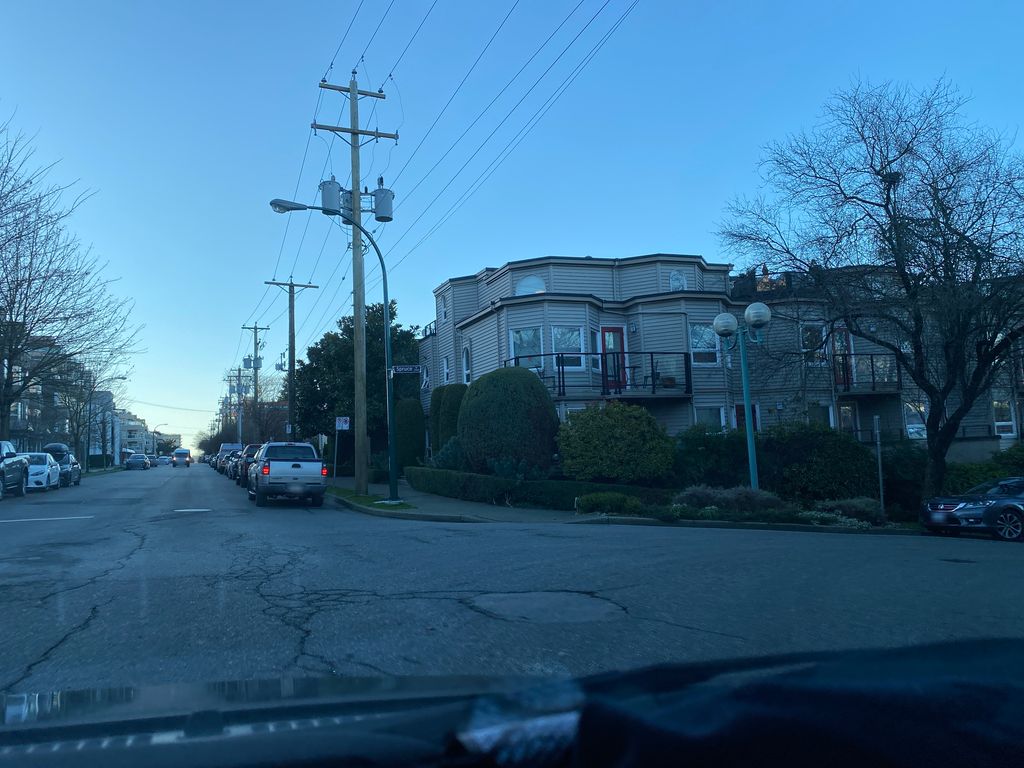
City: vancouver